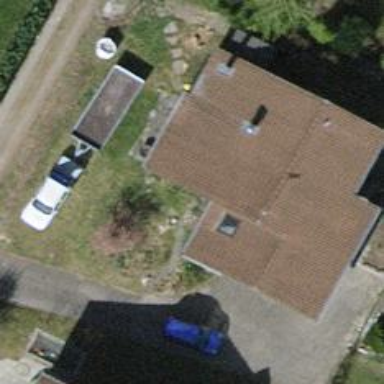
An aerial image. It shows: Building that houses veterinary clinic.